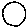
Label: circle